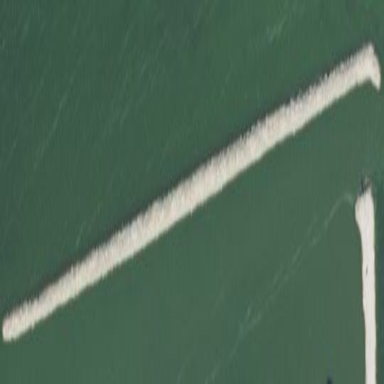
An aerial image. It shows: Breakwater structure.